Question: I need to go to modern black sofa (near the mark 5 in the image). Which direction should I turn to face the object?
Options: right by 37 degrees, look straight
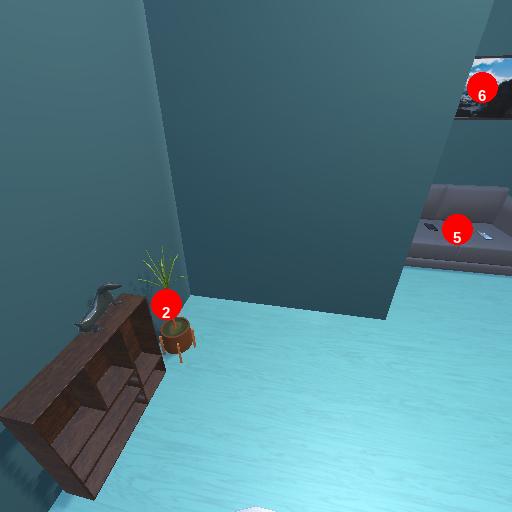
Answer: right by 37 degrees